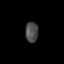
Tissue: lung
Cell type: Epithelial cells
Senescence score: 0.1296
Nuclear area (px): 260
Mean DAPI intensity: 73.965